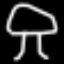
Label: mushroom